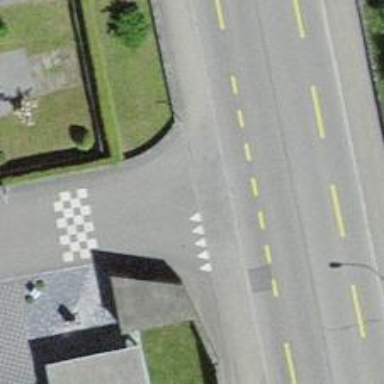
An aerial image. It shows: Asphalt road in residential area.